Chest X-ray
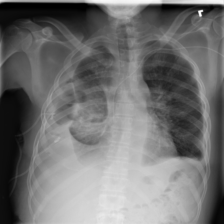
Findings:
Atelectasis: negative
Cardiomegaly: negative
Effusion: positive
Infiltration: negative
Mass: negative
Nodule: negative
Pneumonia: negative
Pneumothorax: positive
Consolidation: negative
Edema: negative
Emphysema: negative
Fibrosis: negative
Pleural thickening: positive
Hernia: negative